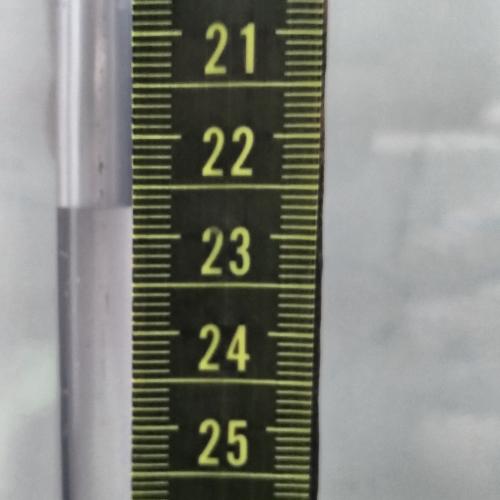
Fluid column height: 22.7 cm